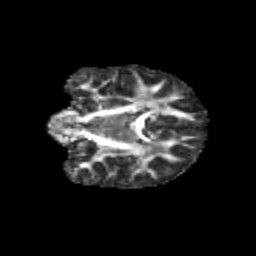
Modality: FA
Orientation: coronal
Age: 11
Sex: female
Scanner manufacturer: siemens
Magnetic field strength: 3 T
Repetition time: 3.8 s
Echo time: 0.07 s